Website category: book
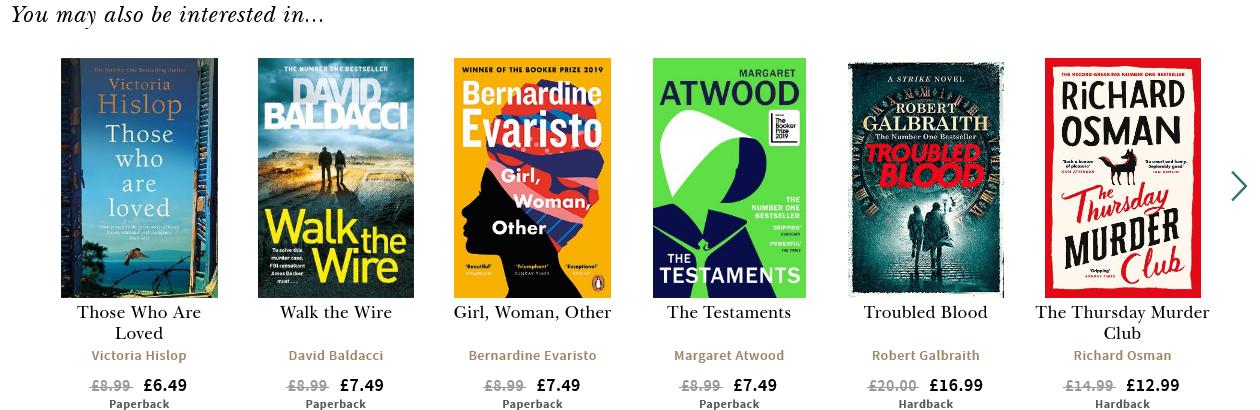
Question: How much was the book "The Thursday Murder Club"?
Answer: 12.99

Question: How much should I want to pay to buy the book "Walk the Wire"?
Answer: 7.49

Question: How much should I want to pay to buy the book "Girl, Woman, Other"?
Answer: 7.49

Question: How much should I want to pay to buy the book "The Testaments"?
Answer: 7.49

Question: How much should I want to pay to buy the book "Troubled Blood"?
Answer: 16.99

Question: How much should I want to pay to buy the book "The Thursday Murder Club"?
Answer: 12.99

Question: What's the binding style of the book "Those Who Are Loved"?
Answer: Paperback

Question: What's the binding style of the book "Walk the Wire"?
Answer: Paperback

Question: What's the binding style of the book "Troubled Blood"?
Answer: Hardback

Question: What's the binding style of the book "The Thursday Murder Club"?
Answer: Hardback

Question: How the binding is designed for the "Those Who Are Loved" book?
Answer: Paperback

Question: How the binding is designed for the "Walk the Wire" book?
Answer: Paperback

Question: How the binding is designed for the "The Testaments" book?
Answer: Paperback

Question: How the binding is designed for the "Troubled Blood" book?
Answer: Hardback

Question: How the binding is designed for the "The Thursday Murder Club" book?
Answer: Hardback

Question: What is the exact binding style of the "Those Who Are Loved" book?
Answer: Paperback

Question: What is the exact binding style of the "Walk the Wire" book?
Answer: Paperback

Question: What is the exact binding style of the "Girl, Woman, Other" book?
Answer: Paperback

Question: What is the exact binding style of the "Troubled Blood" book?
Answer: Hardback

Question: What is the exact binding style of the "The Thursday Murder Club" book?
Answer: Hardback

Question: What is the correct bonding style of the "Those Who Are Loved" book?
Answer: Paperback

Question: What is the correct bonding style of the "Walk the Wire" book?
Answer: Paperback

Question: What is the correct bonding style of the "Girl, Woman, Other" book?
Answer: Paperback

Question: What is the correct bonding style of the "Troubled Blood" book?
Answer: Hardback

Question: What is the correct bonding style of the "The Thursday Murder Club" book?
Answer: Hardback

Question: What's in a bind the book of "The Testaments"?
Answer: Paperback

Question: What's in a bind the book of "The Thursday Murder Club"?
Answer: Hardback

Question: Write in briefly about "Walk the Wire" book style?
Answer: Paperback

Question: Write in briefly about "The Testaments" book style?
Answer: Paperback

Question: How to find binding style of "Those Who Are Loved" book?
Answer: Paperback

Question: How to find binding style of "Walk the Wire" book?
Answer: Paperback

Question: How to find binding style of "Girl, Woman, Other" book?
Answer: Paperback

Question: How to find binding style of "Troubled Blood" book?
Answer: Hardback

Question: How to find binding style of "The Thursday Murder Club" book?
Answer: Hardback